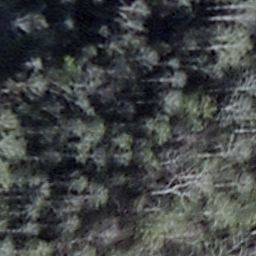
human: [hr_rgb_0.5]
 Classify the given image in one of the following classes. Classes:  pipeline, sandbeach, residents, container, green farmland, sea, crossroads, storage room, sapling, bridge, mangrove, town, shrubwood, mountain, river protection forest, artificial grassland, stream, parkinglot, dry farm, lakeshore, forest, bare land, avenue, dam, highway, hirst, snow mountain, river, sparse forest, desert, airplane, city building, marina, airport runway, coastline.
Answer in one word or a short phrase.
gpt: shrubwood